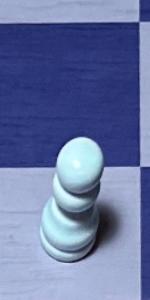
Label: Pawn_White